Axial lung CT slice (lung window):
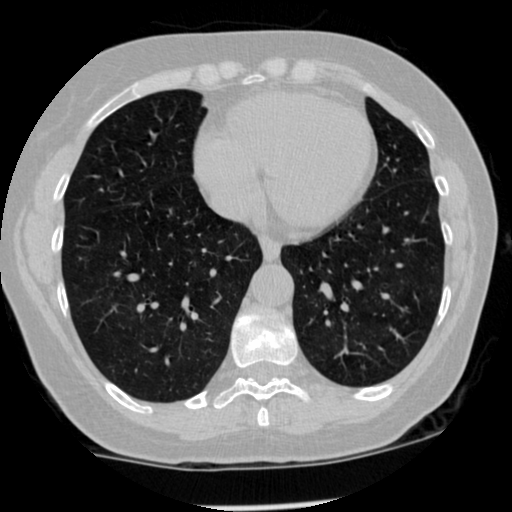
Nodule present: no